Question: I am wondering what the different color schemes mean in the following:

What does the blue tag mean? and the purple one?
absolute OSX newbie here... please be gentle ;-)
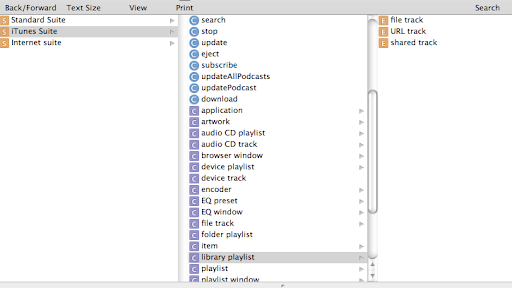
Answer: The blue "C" means "command". You use these like so:
'''
tell application "iTunes" to <command> --search, stop, update, eject, etc
'''
The purple C means "class". These represent different types of data that can be extract from iTunes, and selecting a single class shows what properties it has (the orange E). Classes (or instances of classes, really) are what's returned to you after you request information, like so:
'''
tell application "iTunes"
set currentSong to the current song
end tell
'''
After running this, 'currentSong' will contain an instance of the 'Song' class, which you can then ask for information, like who its artist is, etc.